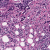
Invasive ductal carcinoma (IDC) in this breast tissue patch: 0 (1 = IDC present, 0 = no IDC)